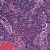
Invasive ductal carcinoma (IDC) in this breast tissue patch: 0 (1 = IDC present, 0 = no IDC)